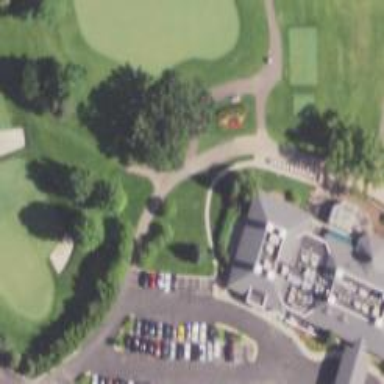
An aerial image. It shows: Pathway for golfing.